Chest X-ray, PA view. Patient: 45 years old, sex F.
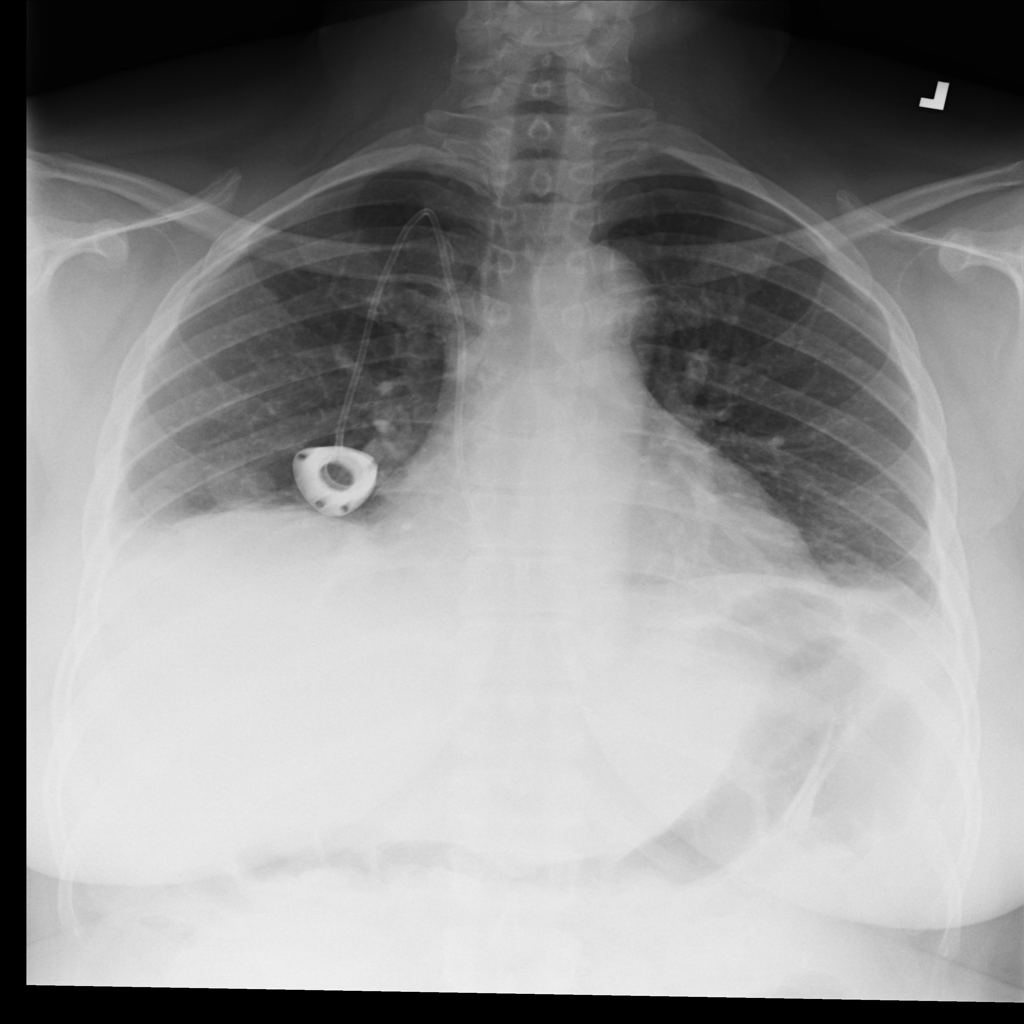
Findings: No Finding